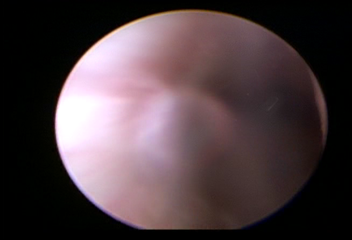
Modality: WLC
Class: Normal mucosa
Bladder cancer association: No